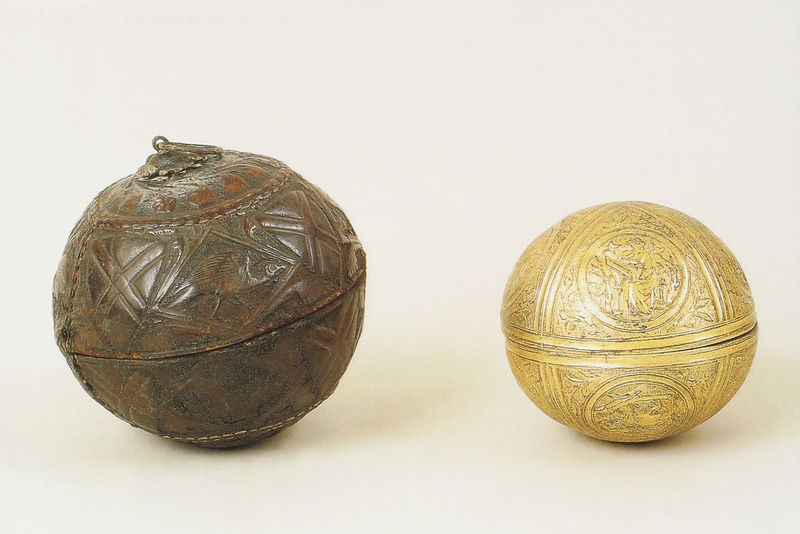
Titel: Wärmapfel mit Lederetui
Institution: Halberstadt, Domschatz
Schlagwörter: vogel, weiß, braun, holz, schmuck, schloss, ball, gold, kreis, rund, apfel, relief, zwei, könig, verzierung, metall, ring, foto, messing, haken, offen, kreise, kugel, kugeln, wappen, raute, anhänger, leder, reichtum, behälter, metal, ornamnet, aufbewahrung, schnitzen, öffnen, schlitz, regieren, reichsapfel, herrschen, aufhänger, granate, zu öffnende kugeln